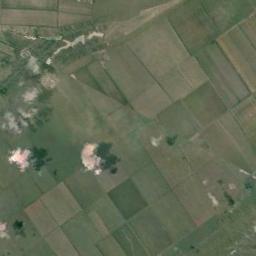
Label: rectangular_farmland